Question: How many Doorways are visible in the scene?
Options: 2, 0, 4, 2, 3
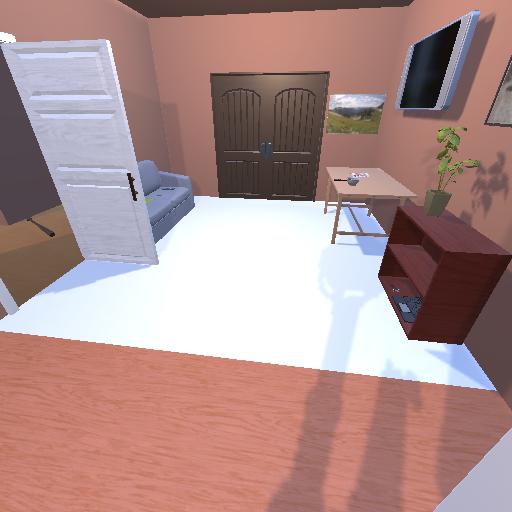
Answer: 2